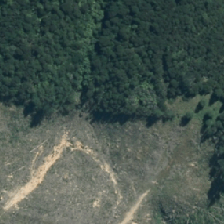
Land cover: manuka_kanuka